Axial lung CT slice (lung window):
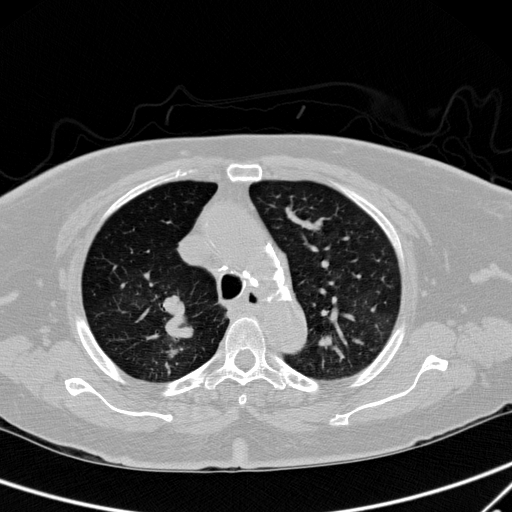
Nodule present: no